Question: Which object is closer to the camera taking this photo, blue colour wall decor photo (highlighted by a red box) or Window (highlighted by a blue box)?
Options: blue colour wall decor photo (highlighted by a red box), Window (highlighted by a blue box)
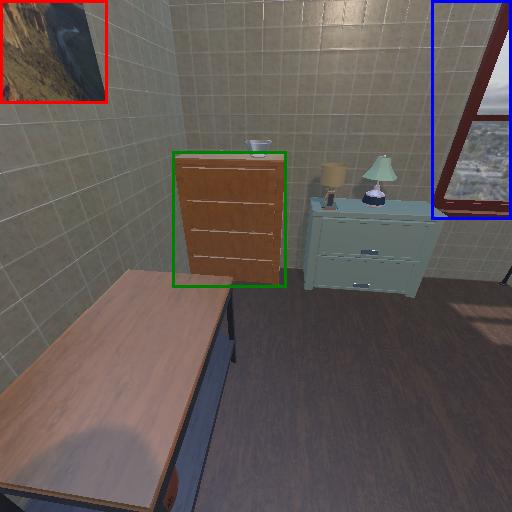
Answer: blue colour wall decor photo (highlighted by a red box)